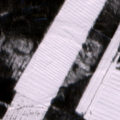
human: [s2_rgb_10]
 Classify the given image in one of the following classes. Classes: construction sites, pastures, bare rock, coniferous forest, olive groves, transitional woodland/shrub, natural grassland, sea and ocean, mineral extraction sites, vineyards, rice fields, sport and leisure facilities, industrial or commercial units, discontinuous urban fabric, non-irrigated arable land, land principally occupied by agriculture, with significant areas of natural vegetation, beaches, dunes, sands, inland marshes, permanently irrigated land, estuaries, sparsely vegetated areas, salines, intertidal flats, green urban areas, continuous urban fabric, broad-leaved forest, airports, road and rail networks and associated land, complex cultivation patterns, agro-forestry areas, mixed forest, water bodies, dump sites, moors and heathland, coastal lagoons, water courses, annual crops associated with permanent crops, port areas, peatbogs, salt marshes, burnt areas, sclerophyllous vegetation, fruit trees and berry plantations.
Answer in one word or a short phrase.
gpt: non-irrigated arable land, coniferous forest, mixed forest, peatbogs